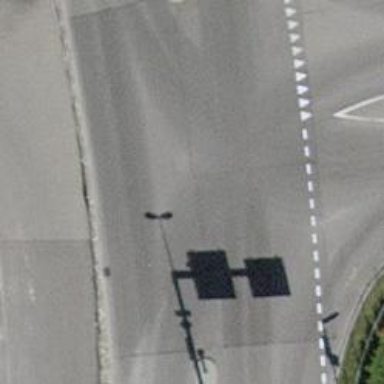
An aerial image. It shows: Road with traffic signals.